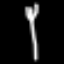
Label: fork